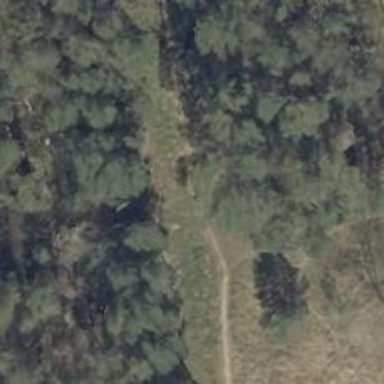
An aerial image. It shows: Ground path.